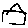
Label: house